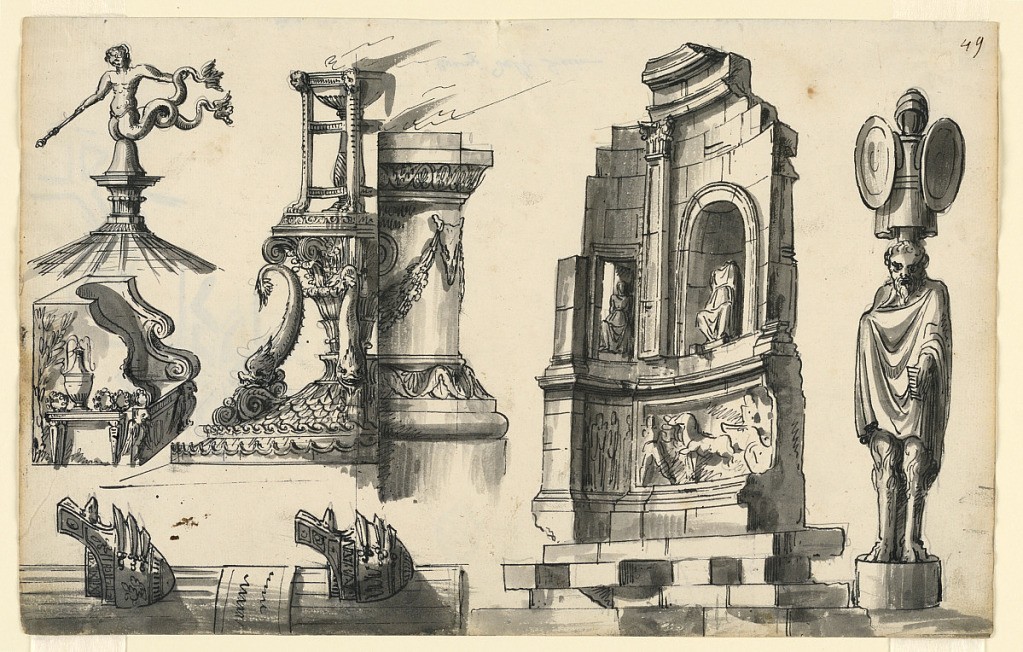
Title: Architectural Details in Classical and Pseudo-Classical Style
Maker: Romolo Achille Liverani, Italian, 1809 - 1872
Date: ca. 1840
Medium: Graphite, pen and black ink, brush and bistre, gray watercolor on paper
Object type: Drawing
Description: Horizontal rectangle. At lower left, the left part of the under edge; vertically, a right half of a rostral column, with an inscription tablet between. Above are two rods. At left, a weathervane in the form of a mermaid with a mace. Below, a marble throne with a band; a vase on one short side. At right, the left side of a tripod with a flame standing upon a pedestal in the shape of a capital flanked by dolphins; the right side of an altar with a flame. A classical temple in ruins with reliefs and two statues. At right, a standing man with a trophy upon his head. Verso: two sketches of figures.